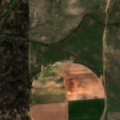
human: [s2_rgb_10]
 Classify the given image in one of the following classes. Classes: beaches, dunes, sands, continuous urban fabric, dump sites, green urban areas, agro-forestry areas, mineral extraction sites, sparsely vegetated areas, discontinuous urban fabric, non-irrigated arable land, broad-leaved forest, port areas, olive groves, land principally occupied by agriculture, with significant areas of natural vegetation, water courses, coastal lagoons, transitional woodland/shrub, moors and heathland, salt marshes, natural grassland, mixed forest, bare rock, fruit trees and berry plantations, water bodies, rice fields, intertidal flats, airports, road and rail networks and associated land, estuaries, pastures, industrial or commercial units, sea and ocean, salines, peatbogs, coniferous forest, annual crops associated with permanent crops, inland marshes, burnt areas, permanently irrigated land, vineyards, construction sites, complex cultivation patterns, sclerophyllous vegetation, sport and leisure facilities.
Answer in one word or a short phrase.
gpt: permanently irrigated land, pastures, transitional woodland/shrub